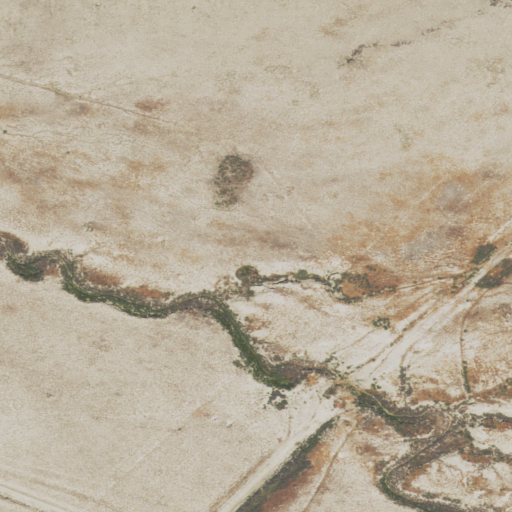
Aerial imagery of depression(s) in Wyoming named South Baxter Basin containing shrub and grassland